Question: Is it possible to configure password reset configurations through powershell /graph api?
Please note: This is the configurations for password reset in azure add tenant and not password reset for specific user. I meant to configure the properties/tabs in screenshot below.

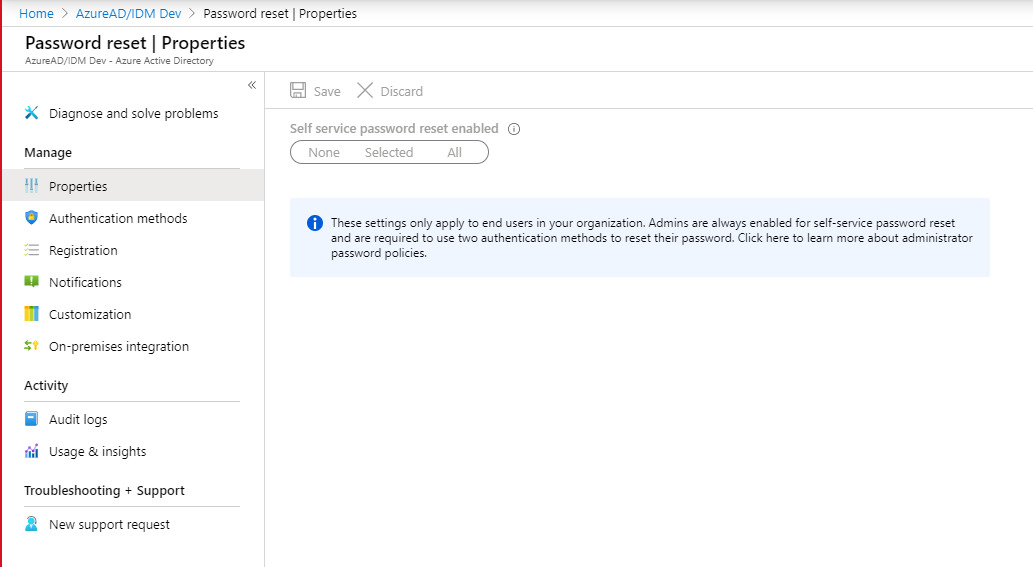
Answer: Yes, It is possible to configure self-signed password reset through PowerShell and MS Graph.
Please refer ms document helps you with <URL>